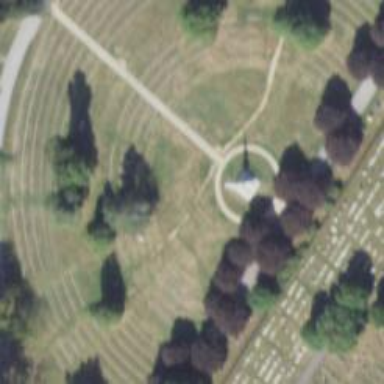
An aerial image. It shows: Historic memorial.